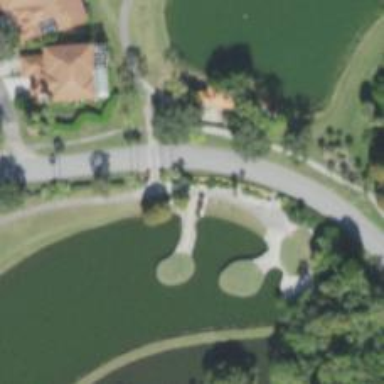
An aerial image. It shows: Path used for both walking and golf.